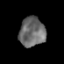
Tissue: prostate
Cell type: T cells
Senescence score: 0.1699
Nuclear area (px): 747
Mean DAPI intensity: 106.502